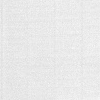
Atmospheric dust classification: dusty